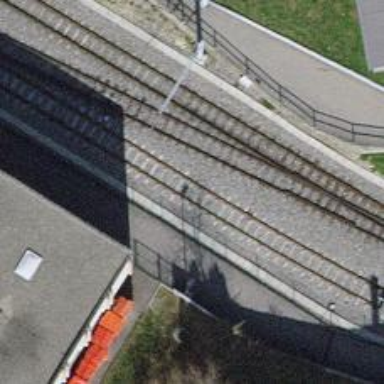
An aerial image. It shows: Narrow gauge railway siding with one track. The railway line is electrified with contact line.